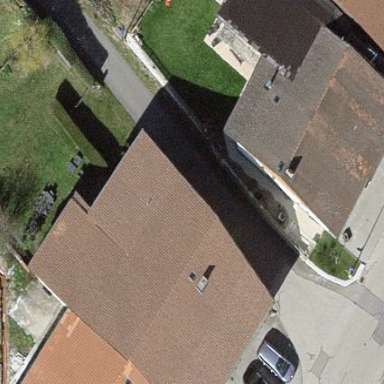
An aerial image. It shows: Semidetached house.